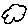
Label: cloud